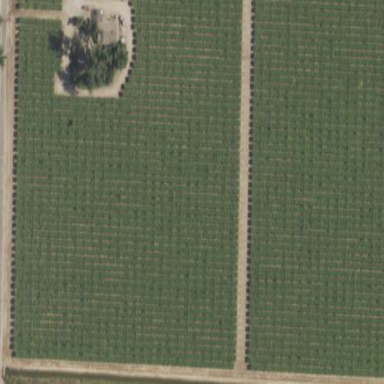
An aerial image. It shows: Beautiful vineyard in the countryside.